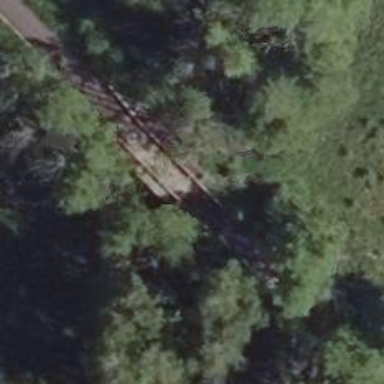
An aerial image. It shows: Asphalt path running alongside abandoned railway.